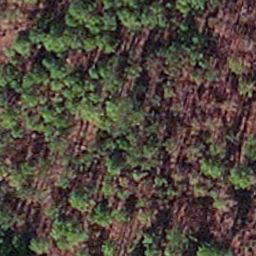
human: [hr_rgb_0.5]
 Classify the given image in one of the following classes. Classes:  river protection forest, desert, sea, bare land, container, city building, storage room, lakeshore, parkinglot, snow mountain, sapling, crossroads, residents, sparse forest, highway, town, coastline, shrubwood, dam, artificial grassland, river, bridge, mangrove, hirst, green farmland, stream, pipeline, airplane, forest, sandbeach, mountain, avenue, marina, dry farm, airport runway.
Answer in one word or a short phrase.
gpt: sapling